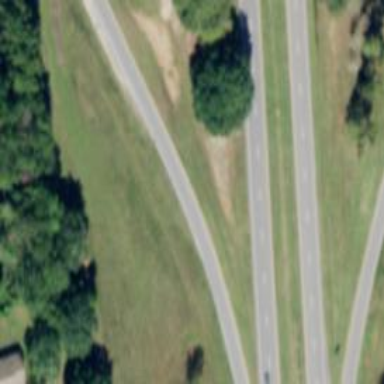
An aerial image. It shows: Asphalt trunk link road.